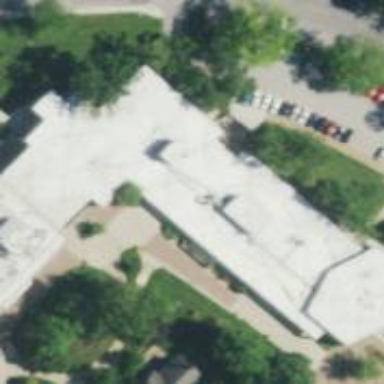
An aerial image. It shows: College building.